Question:
Is it possible to use the last value (Balance) that isn't null?
In my data there is no value for 2018-07-31, so it should use the value from 2018-06-30 which is 0.
There can be several rows in a row that is null. So it should not always take the row above.
Okay, i will try with the formatting here on SO, but im new so it will probably take some tries to get right:
This is my data:
'''
AccountNo EOM Company Balance
7040 2020-01-31 NF NULL
7040 2020-02-29 NF NULL
7040 2020-03-31 NF NULL
7040 2020-04-30 NF NULL
7040 2020-05-31 NF NULL
7050 2019-07-31 NF 0.00
7050 2019-08-31 NF NULL
7050 2019-09-30 NF NULL
7050 2019-10-31 NF NULL
7050 2019-11-30 NF NULL
7050 2019-12-31 NF 56224.00
7050 2020-01-31 NF NULL
7050 2020-02-29 NF 0.00
'''
I want my result to be like below.
I want the previous NON NULL value if there is one on that account in that company. If there is no NON NULL values it should just be NULL.
'''
AccountNo EOM Company Balance
7040 2020-01-31 NF NULL
7040 2020-02-29 NF NULL
7040 2020-03-31 NF NULL
7040 2020-04-30 NF NULL
7040 2020-05-31 NF NULL
7050 2019-07-31 NF 0.00
7050 2019-08-31 NF 0.00
7050 2019-09-30 NF 0.00
7050 2019-10-31 NF 0.00
7050 2019-11-30 NF 0.00
7050 2019-12-31 NF 56224.00
7050 2020-01-31 NF 56224.00
7050 2020-02-29 NF 0.00
'''
Edit number 9000: Thanks for the help. I am still getting used to SO, so my formatting skills wasn't the best.
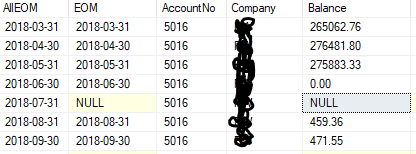
Answer: I see. You are looking to fill in 'balance' with the last value that is not 'null'. SQL -- in general -- supports an option on 'lag()' that does this. But SQL Server does not (yet???) support this. So, one method is a lateral join:
'''
select t.*, t2.balance as imputed_balance
from t outer apply
(select top (1) t2.*
from t t2
where t2.AccountNo = t.AccountNo and
t2.Balance is not null and
t2.EOM <= t.EOM
order by t2.EOM desc
) t2;
'''
You can also do this with window functions. Define a "group" as the number of non-NULL values up to each value. Then spread the non-null value over this group:
'''
select t.*,
max(balance) over (partition by accountNo, grp) as imputed_balance
from (select t.*,
count(balance) over (partition by accountNo order by EOM) as grp
from t
) t;
'''
This will be faster than 'apply' if there are lost of months per account.
Both of these can be incorporated into 'update' statements, if you actually want to modify the data.